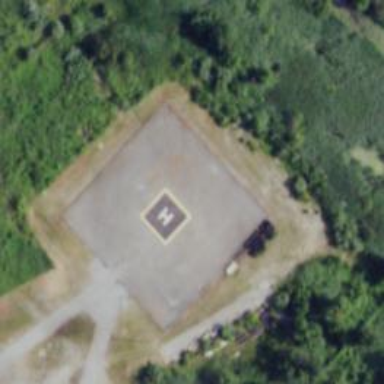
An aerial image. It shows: Image of helipad at airport.